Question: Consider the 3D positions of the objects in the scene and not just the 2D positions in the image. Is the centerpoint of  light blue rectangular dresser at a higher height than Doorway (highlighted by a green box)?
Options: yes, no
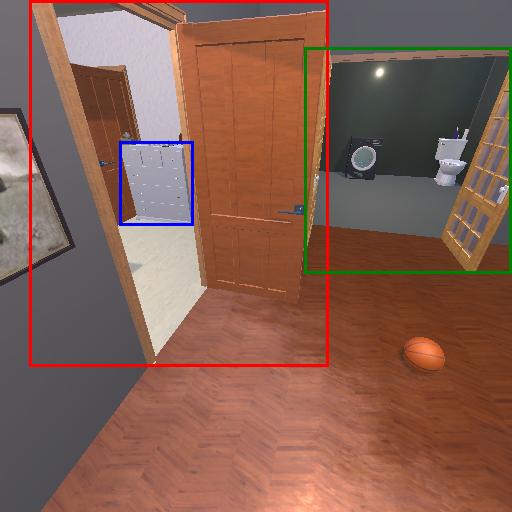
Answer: yes